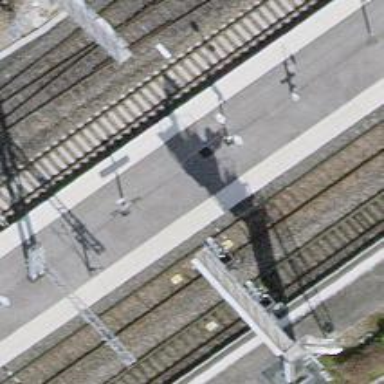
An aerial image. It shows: Railway signal.